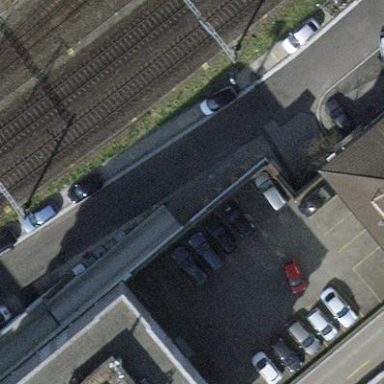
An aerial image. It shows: Rooftop parking area.